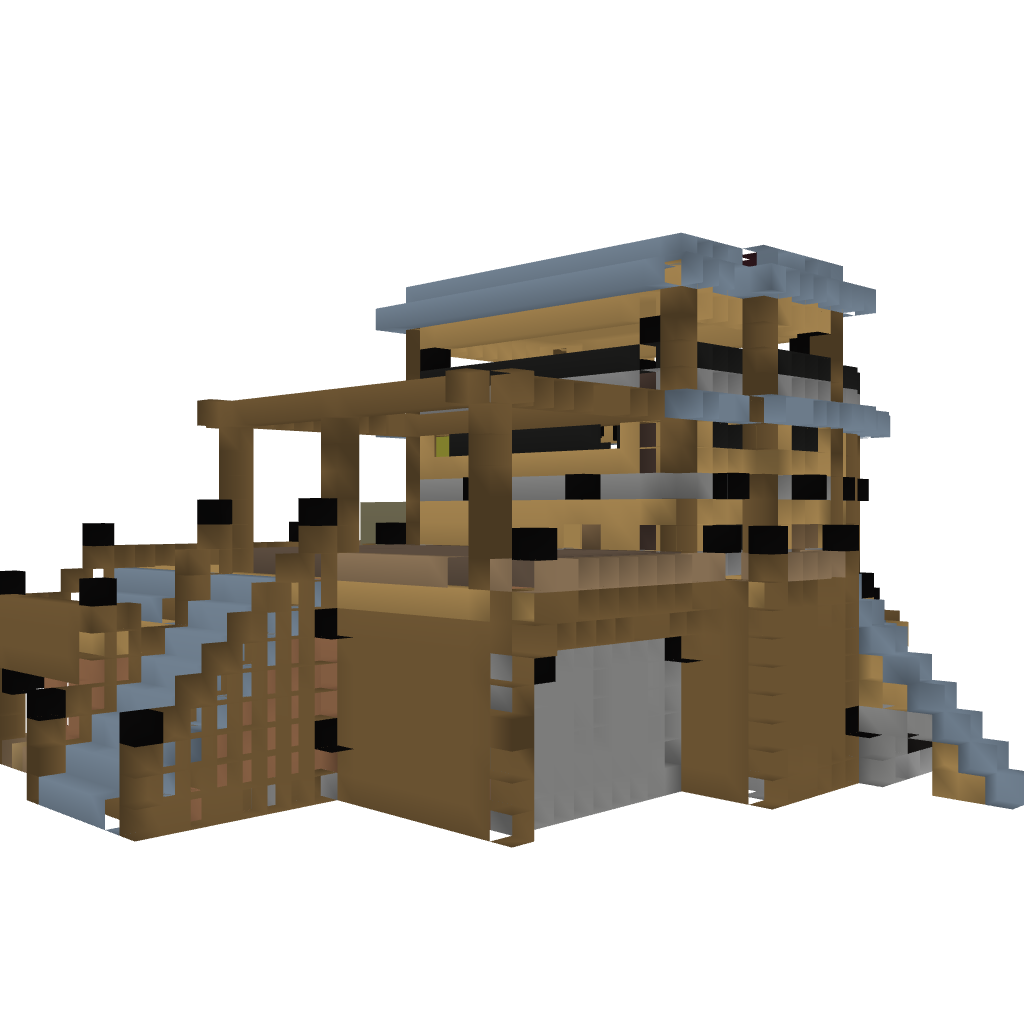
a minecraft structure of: Functionnal Classic House